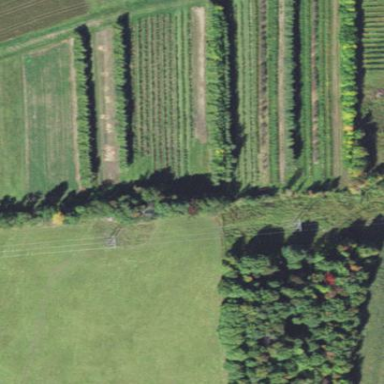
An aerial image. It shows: Orchard.